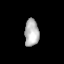
Tissue: lung
Cell type: T cells
Senescence score: 0.5924
Nuclear area (px): 376
Mean DAPI intensity: 184.423